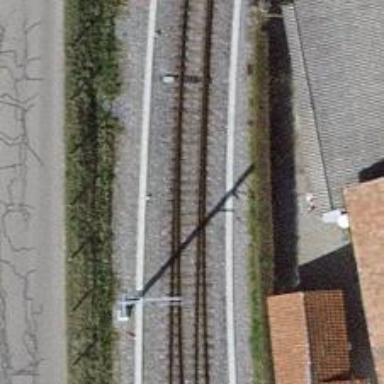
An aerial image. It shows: Railway switch.